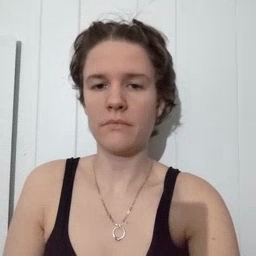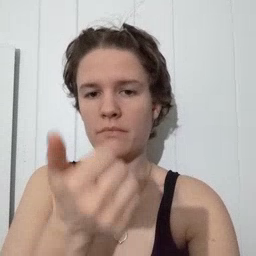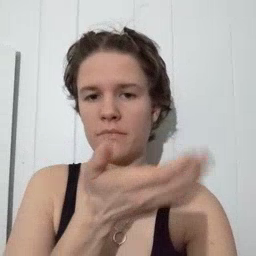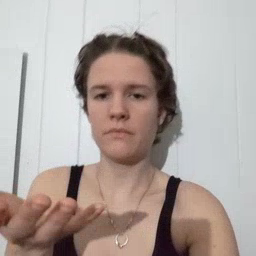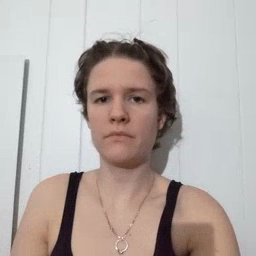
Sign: every